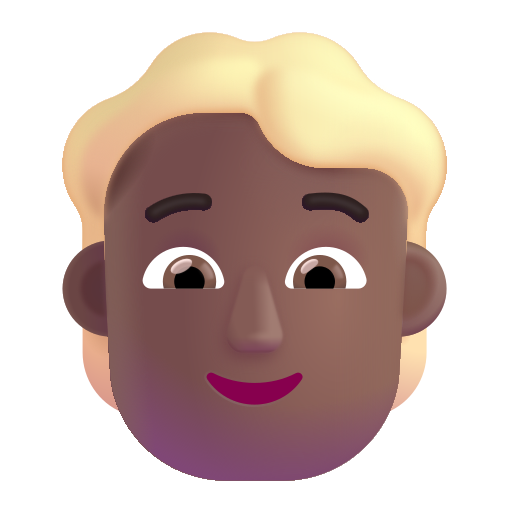
person blonde hair color  dark